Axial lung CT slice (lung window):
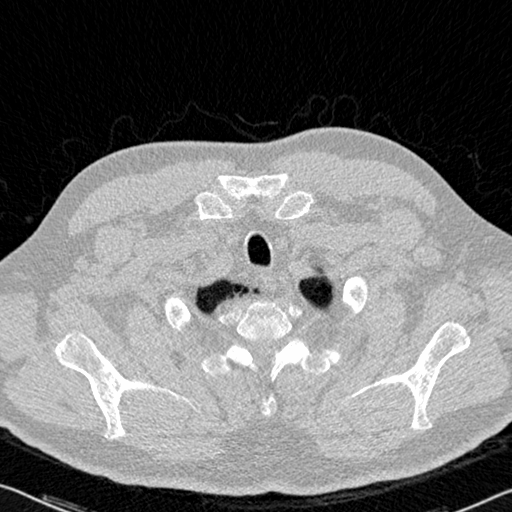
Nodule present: no